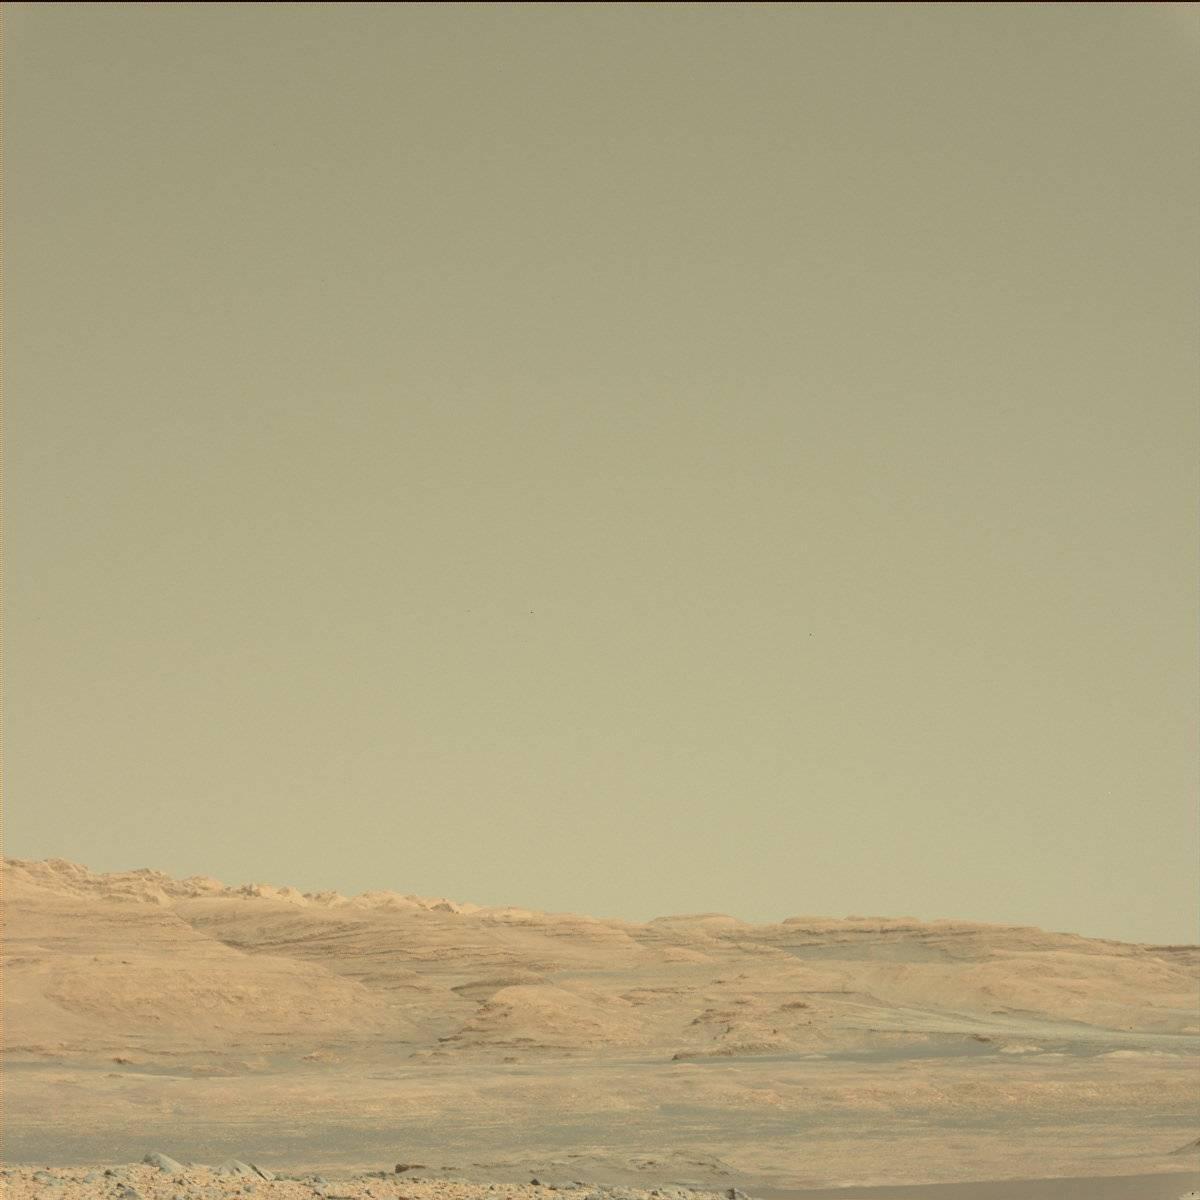
Terrain classes present: Bedrock, Ridge, Sand / Soil, Sky